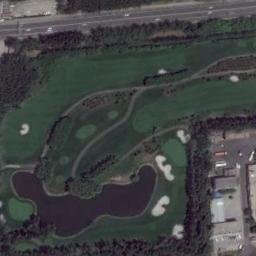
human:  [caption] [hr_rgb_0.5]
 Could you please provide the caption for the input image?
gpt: There are several cars on the road next to the golf course .

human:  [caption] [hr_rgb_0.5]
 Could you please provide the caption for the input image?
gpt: There are several rows of trees on this lawn .

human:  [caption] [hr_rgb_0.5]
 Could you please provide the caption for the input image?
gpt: The golf course has a lake, Some putting greens, Fairways, Roads, Barrier trees and sandpits and some houses are next to the golf course .

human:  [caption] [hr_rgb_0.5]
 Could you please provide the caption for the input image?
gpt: There are several bunkers and lakes, Several paths and many trees on the large green lawn in the golf course with many neatly arranged buildings and a road next to the golf course .

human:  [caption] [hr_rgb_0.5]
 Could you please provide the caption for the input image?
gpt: There are some bunkers near a lake on the golf course .